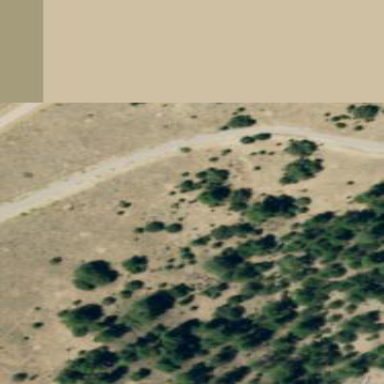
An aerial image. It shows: Natural area with evergreen scrub vegetation consisting of needle-leaved trees.